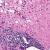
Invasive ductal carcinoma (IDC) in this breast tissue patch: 0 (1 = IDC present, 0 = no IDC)